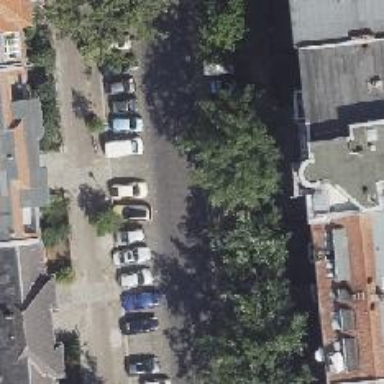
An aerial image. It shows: Residential road with separate sidewalk. Parking is available on both sides of the street.